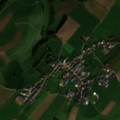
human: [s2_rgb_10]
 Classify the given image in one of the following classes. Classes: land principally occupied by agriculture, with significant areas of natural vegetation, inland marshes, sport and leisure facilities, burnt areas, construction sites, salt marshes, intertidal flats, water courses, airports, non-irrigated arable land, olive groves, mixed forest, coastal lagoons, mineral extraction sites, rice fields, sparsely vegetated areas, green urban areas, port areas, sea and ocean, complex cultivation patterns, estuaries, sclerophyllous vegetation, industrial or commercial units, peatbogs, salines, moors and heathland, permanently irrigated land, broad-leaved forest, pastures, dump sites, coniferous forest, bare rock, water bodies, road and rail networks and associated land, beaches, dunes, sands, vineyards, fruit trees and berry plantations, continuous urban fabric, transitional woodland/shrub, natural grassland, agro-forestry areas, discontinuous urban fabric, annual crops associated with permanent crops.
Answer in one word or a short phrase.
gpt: discontinuous urban fabric, non-irrigated arable land, pastures, broad-leaved forest